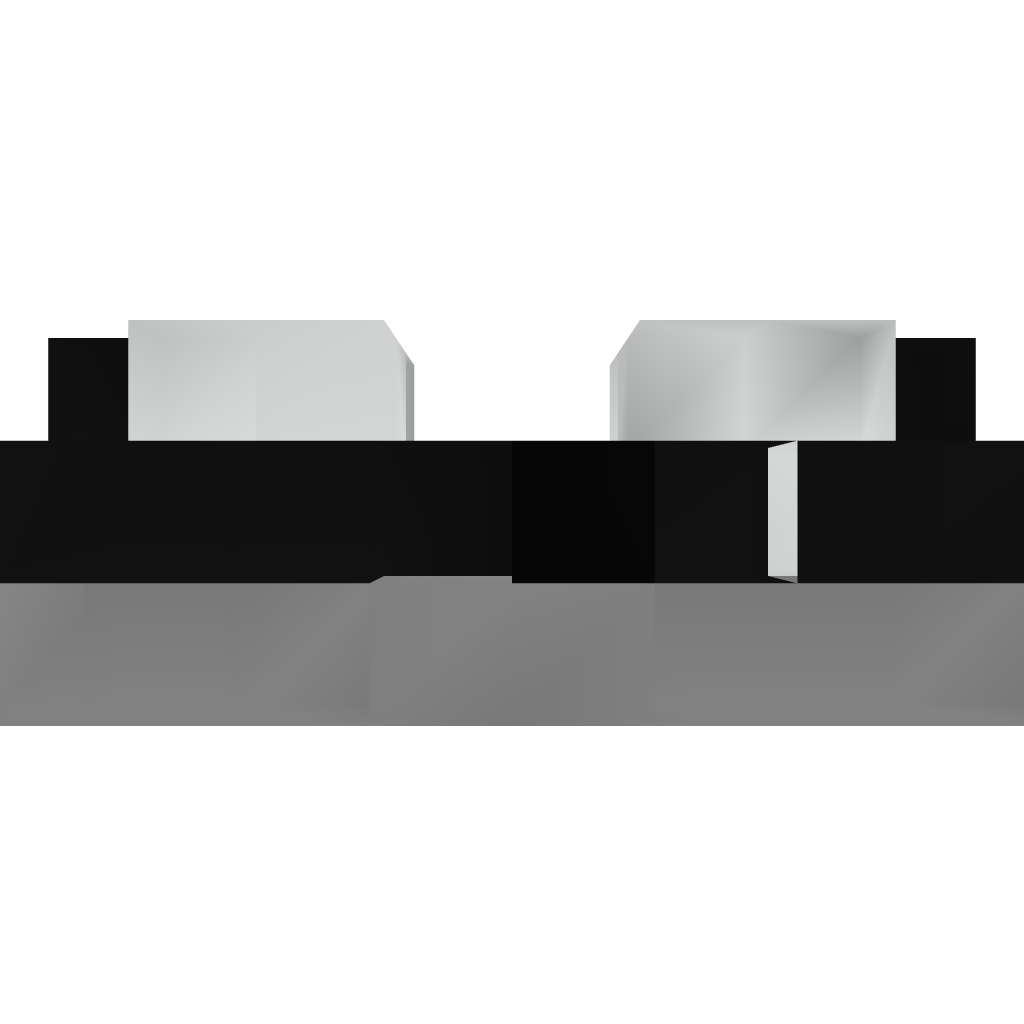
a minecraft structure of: simple piston door